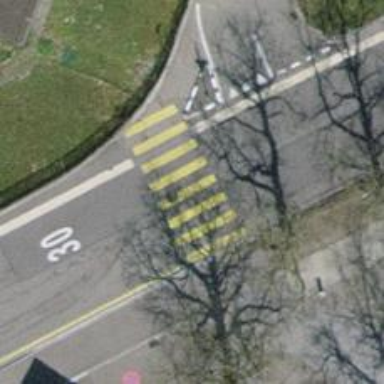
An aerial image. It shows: Footway with asphalt surface and marked zebra crossing.